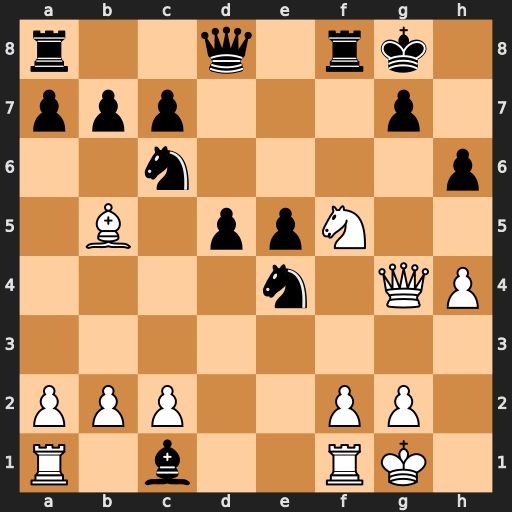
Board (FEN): r2q1rk1/ppp3p1/2n4p/1B1ppN2/4n1QP/8/PPP2PP1/R1b2RK1
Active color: w
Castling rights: -
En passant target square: -
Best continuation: Qxg7#